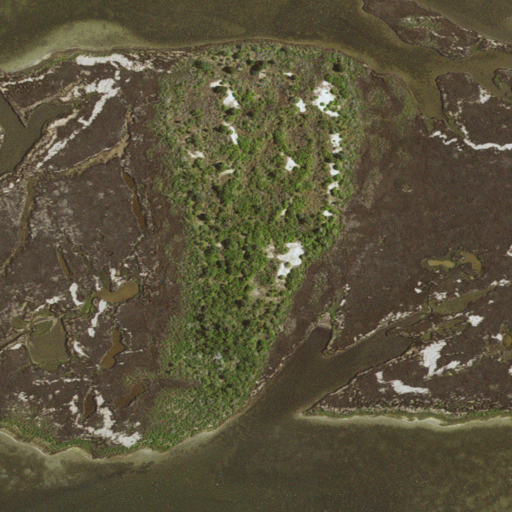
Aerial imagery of island in North Carolina named Hog Island containing herbaceous wetlands, open water, and woody wetlands